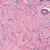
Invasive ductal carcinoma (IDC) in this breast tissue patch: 1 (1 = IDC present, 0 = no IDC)